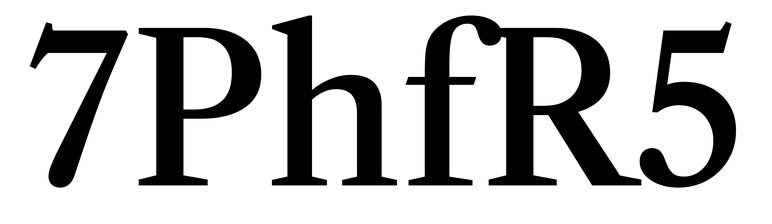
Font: LibreCaslonText_Medium